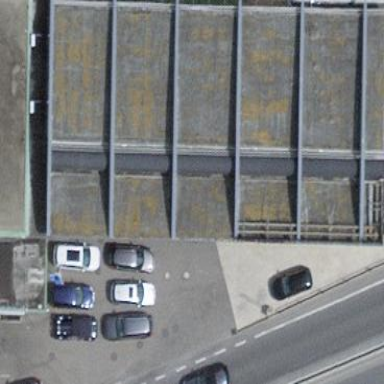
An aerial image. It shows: View of roof of building.